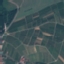
Land use / land cover: PermanentCrop